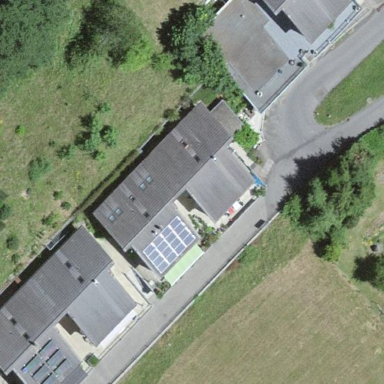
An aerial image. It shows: Residential building.